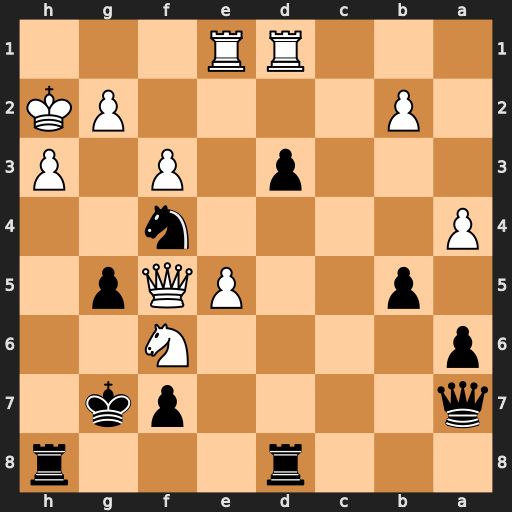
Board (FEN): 3r3r/q4pk1/p4N2/1p2PQp1/P4n2/3p1P1P/1P4PK/3RR3
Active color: b
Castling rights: -
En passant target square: -
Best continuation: Rxh3+ Qxh3 Nxh3